Question: I have a winform app, in which i have a requirement read specific columns values specified by a condition.
here is my C# code
'''
SqlCommand anc = new SqlCommand(); ;
anc.Connection = ad;
string s = "Sixth";
anc.CommandText = "Select Sub_Name from Subs_Master where Semester =@Sixth ";
anc.Parameters.AddWithValue("@Sixth", s);
anc.ExecuteNonQuery();
// SqlDataReader anw = anc.ExecuteReader();
SqlDataAdapter al = new SqlDataAdapter(anc);
DataSet dts = new DataSet();
al.Fill(dts);
DataTable dt = dts.Tables[0];
dataGridView1.DataSource = dt;
label9.Text = "Sixth";
foreach (DataRow drow in dt.Rows)
{
foreach (DataColumn Sub_Name in dt.Columns)
{
//
//{
radioButton3.Text = (drow[Sub_Name.ColumnName].ToString());
radioButton4.Text = (drow[Sub_Name.ColumnName].ToString());
radioButton5.Text = (drow[Sub_Name.ColumnName].ToString());
radioButton6.Text = (drow[Sub_Name.ColumnName].ToString());
radioButton7.Text = (drow[Sub_Name.ColumnName].ToString());
radioButton8.Text = (drow[Sub_Name.ColumnName].ToString());
}
'''
this is in referenace to a msdn walkthrough.
here is my table in

Now my problem is that when i run it only the last value of that column i.e CA is displayed on all the radio box's but i want that each radio box should hold 6 different values e.g like radio3 should be Java, radio 4 should be CIMD, Radio 5 should Be Network..
any way to do it? or is my query wrong.??
thanks for your help in advance..
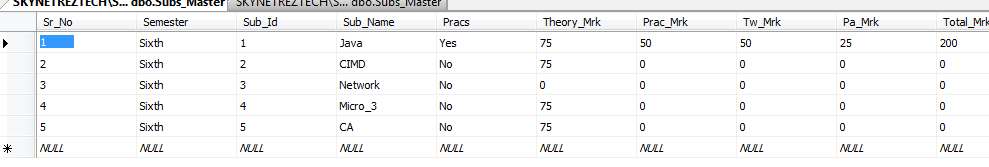
Answer: Dont do a foreach. By looping you are setting each radio button first to the first value, then second, then third.. until the last value. You want to use indexing instead.
Something like this:
'''
radioButton3.Text = dt.Rows[0]["SubName"]
radioButton4.Text = dt.Rows[1]["SubName"]
radioButton5.Text = dt.Rows[2]["SubName"]
'''
As @jmcilhinney notes, your second foreach is useless. Get rid of both of them.